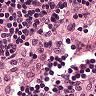
Metastatic tissue present: no